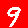
Digit: 9